Question: Is it possible to check if the user can see a Unicode symbol?
We have trouble with the ruble symbol on Ubuntu systems and Win XP ...
Code is U+20BD, R
On some systems it's not displayed:

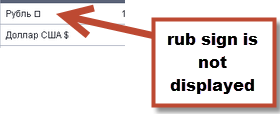
Answer: No, there is no reliable way to check whether the user can see a particular character. The reason is that this mainly depends on the fonts installed in the user's system and secondarily on the browser used. JavaScript cannot be used to scan through the fonts in the system and inspect their properties.
What you can do is to make a best effort at making the character show by using a downloadable font (web font, '@font-face' font), e.g. <URL> as Google font:
'''
<link href='http://fonts.googleapis.com/css?family=PT+Sans' rel='stylesheet'>
<style>
* { font-family: PT Sans }
</style>
Rubl' R
'''